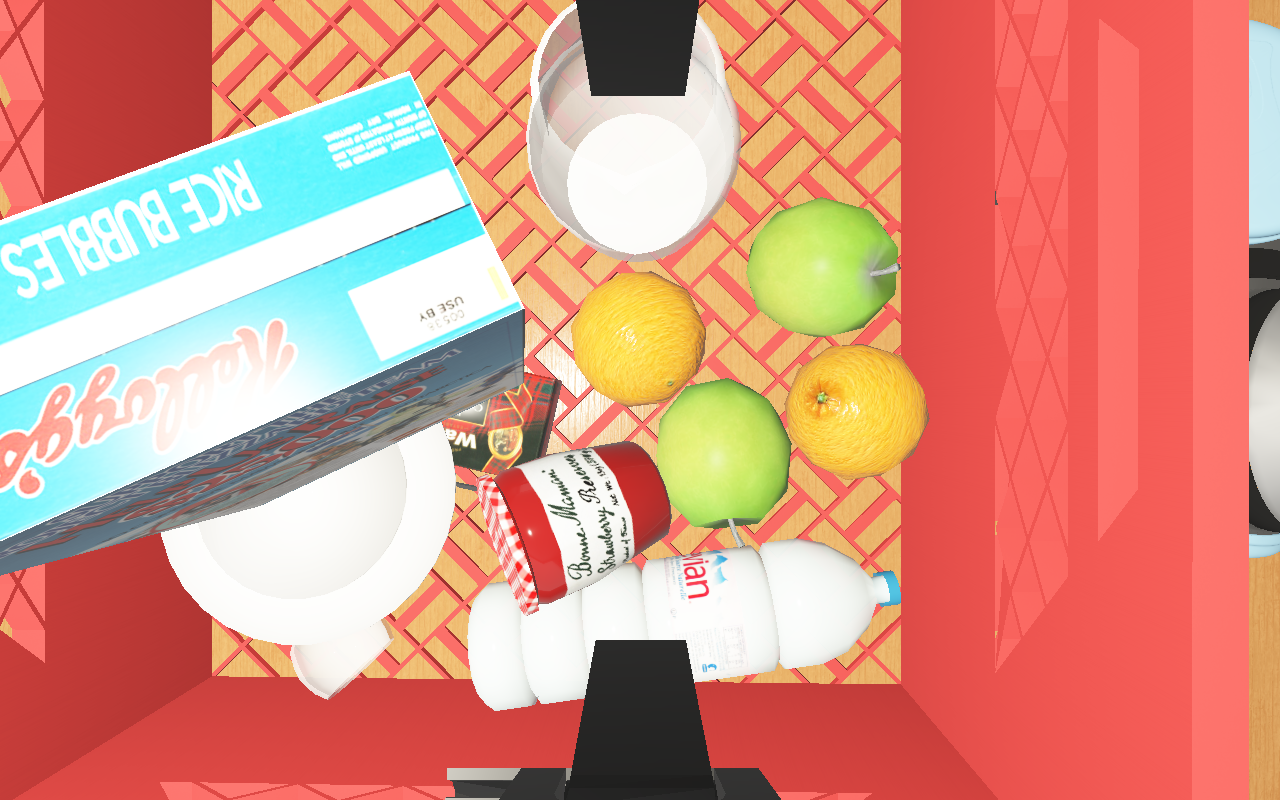
Objects in the scene:
water bottle
apple
orange
plate
wineglass
jam jar
cereal box